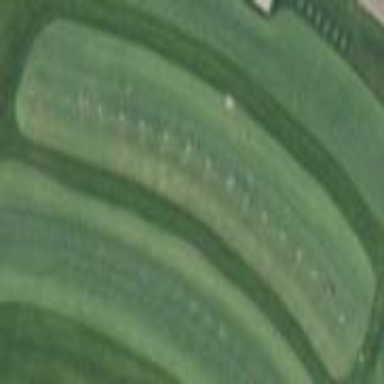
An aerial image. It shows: Golf tee on grassy land.